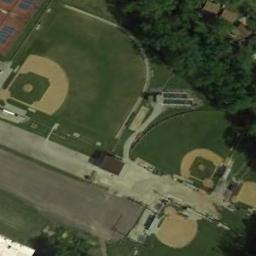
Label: baseball_diamond